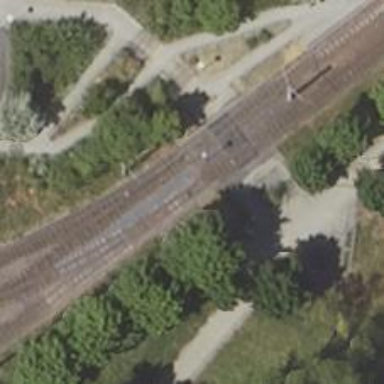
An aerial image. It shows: Railway switch with the turnout on the right side.